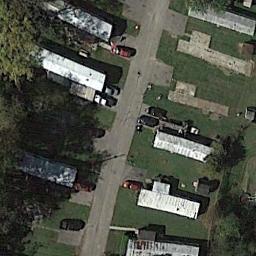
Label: mobile_home_park